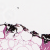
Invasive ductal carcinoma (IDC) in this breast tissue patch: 0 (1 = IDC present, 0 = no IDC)